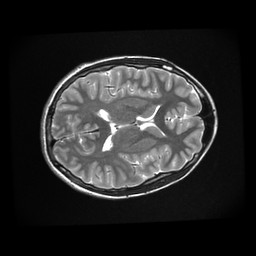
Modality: T2w
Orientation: axial
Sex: male
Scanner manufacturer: ge
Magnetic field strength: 3 T
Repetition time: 5 s
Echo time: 0.1012 s